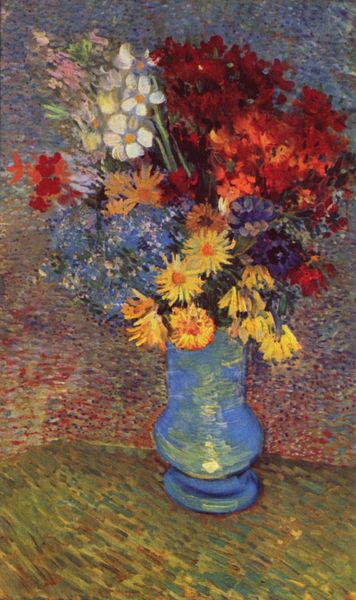
Titel: Stilleben einer Vase mit Margeriten und Anemomen
Künstler: Vincent van Gogh
Standort: Otterlo
Institution: Kröller-Müller Museum
Schlagwörter: blau, fuß, gemälde, weiß, gelb, grün, impressionismus, blume, blumen, bunt, frankreich, hintergrund, licht, orange, renoir, tisch, ölbild, blüte, blüten, rose, rot, wiese, expressionismus, hochformat, malerei, wand, innenraum, pflanzen, kontrast, rosa, stilleben, stillleben, vase, hellblau, farbig, sommer, ecke, zimmerecke, blumenvase, rote blume, pointilismus, abstrakt, fläche, lila, violett, van gogh, einfach, strauss, platte, frühling, striche, blumenstrauss, impression, punkte, stileben, gefäß, gogh, stengel, punkt, kornblumen, stängel, tischplatte, vincent van gogh, pinselstriche, lichtreflex, planzen, reflex, narzisse, stumpf, astern, feldblumen, gerbera, pointillismus, gestrichelt, narzissen, straus, aster, anemone, wase, margariten, impasto, sonnengelb, komplimentär, komplimentärkontrast, margareten, magerite, ringelblumen, #grün, arnika, punlte